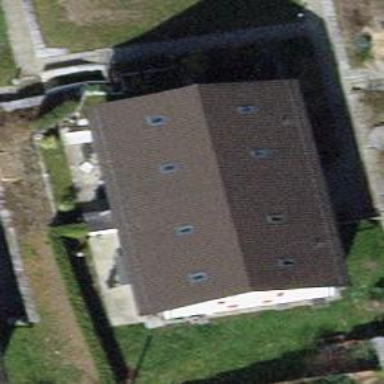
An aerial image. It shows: Semi-detached house with gabled roof.